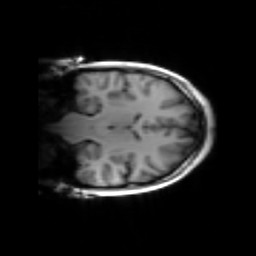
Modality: inplaneT1
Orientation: coronal
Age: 22
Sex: female
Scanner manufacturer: siemens
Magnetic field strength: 3 T
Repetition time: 1.2 s
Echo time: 0.00251 s